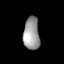
Tissue: lung
Cell type: Others
Senescence score: 0.2408
Nuclear area (px): 511
Mean DAPI intensity: 157.975